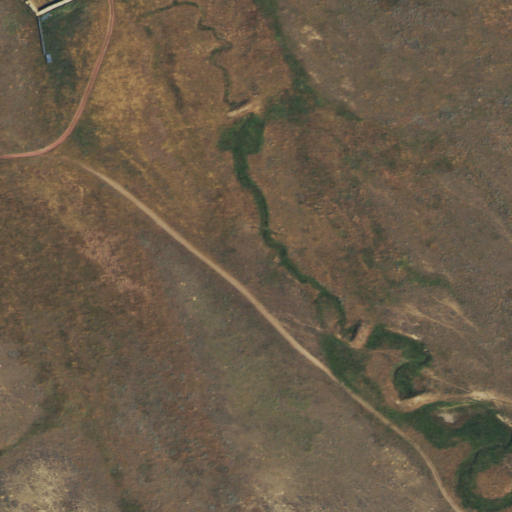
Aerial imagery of valley in Wyoming named Smith Draw containing grassland and shrub